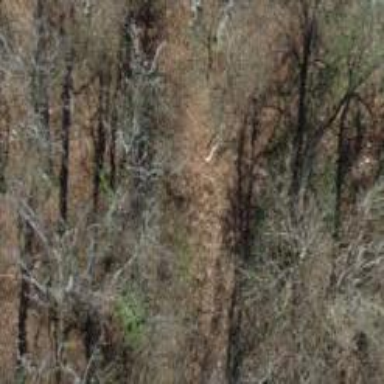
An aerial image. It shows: Path.